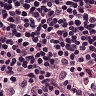
Metastatic tissue present: no